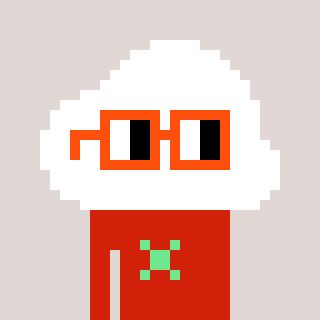
a pixel art character with square orange glasses, a cloud-shaped head and a red-colored body on a warm background